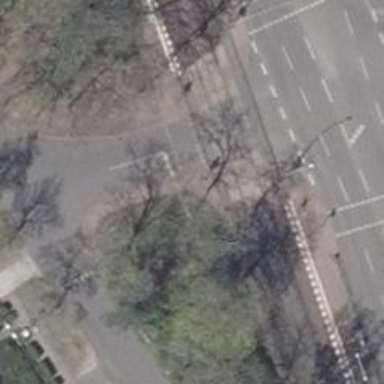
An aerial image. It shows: Road with traffic signals indicating pedestrian crossing.